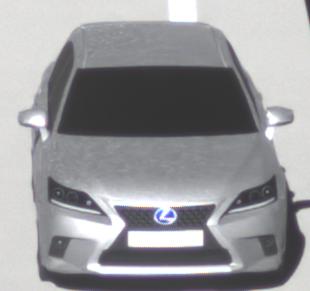
Make: Lexus
Model: CT 200h
Detailed model: CT (A10)
Model produced from: 2014/03
Model produced until: 2017/10
Doors: 5
Color: white
Road condition: dry road
Daytime: morning or afternoon
Contrast: high contrast